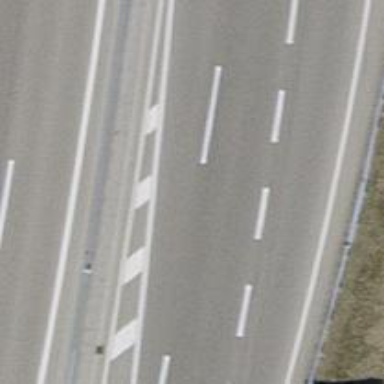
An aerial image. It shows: Asphalt motorway of trunk classification.